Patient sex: M
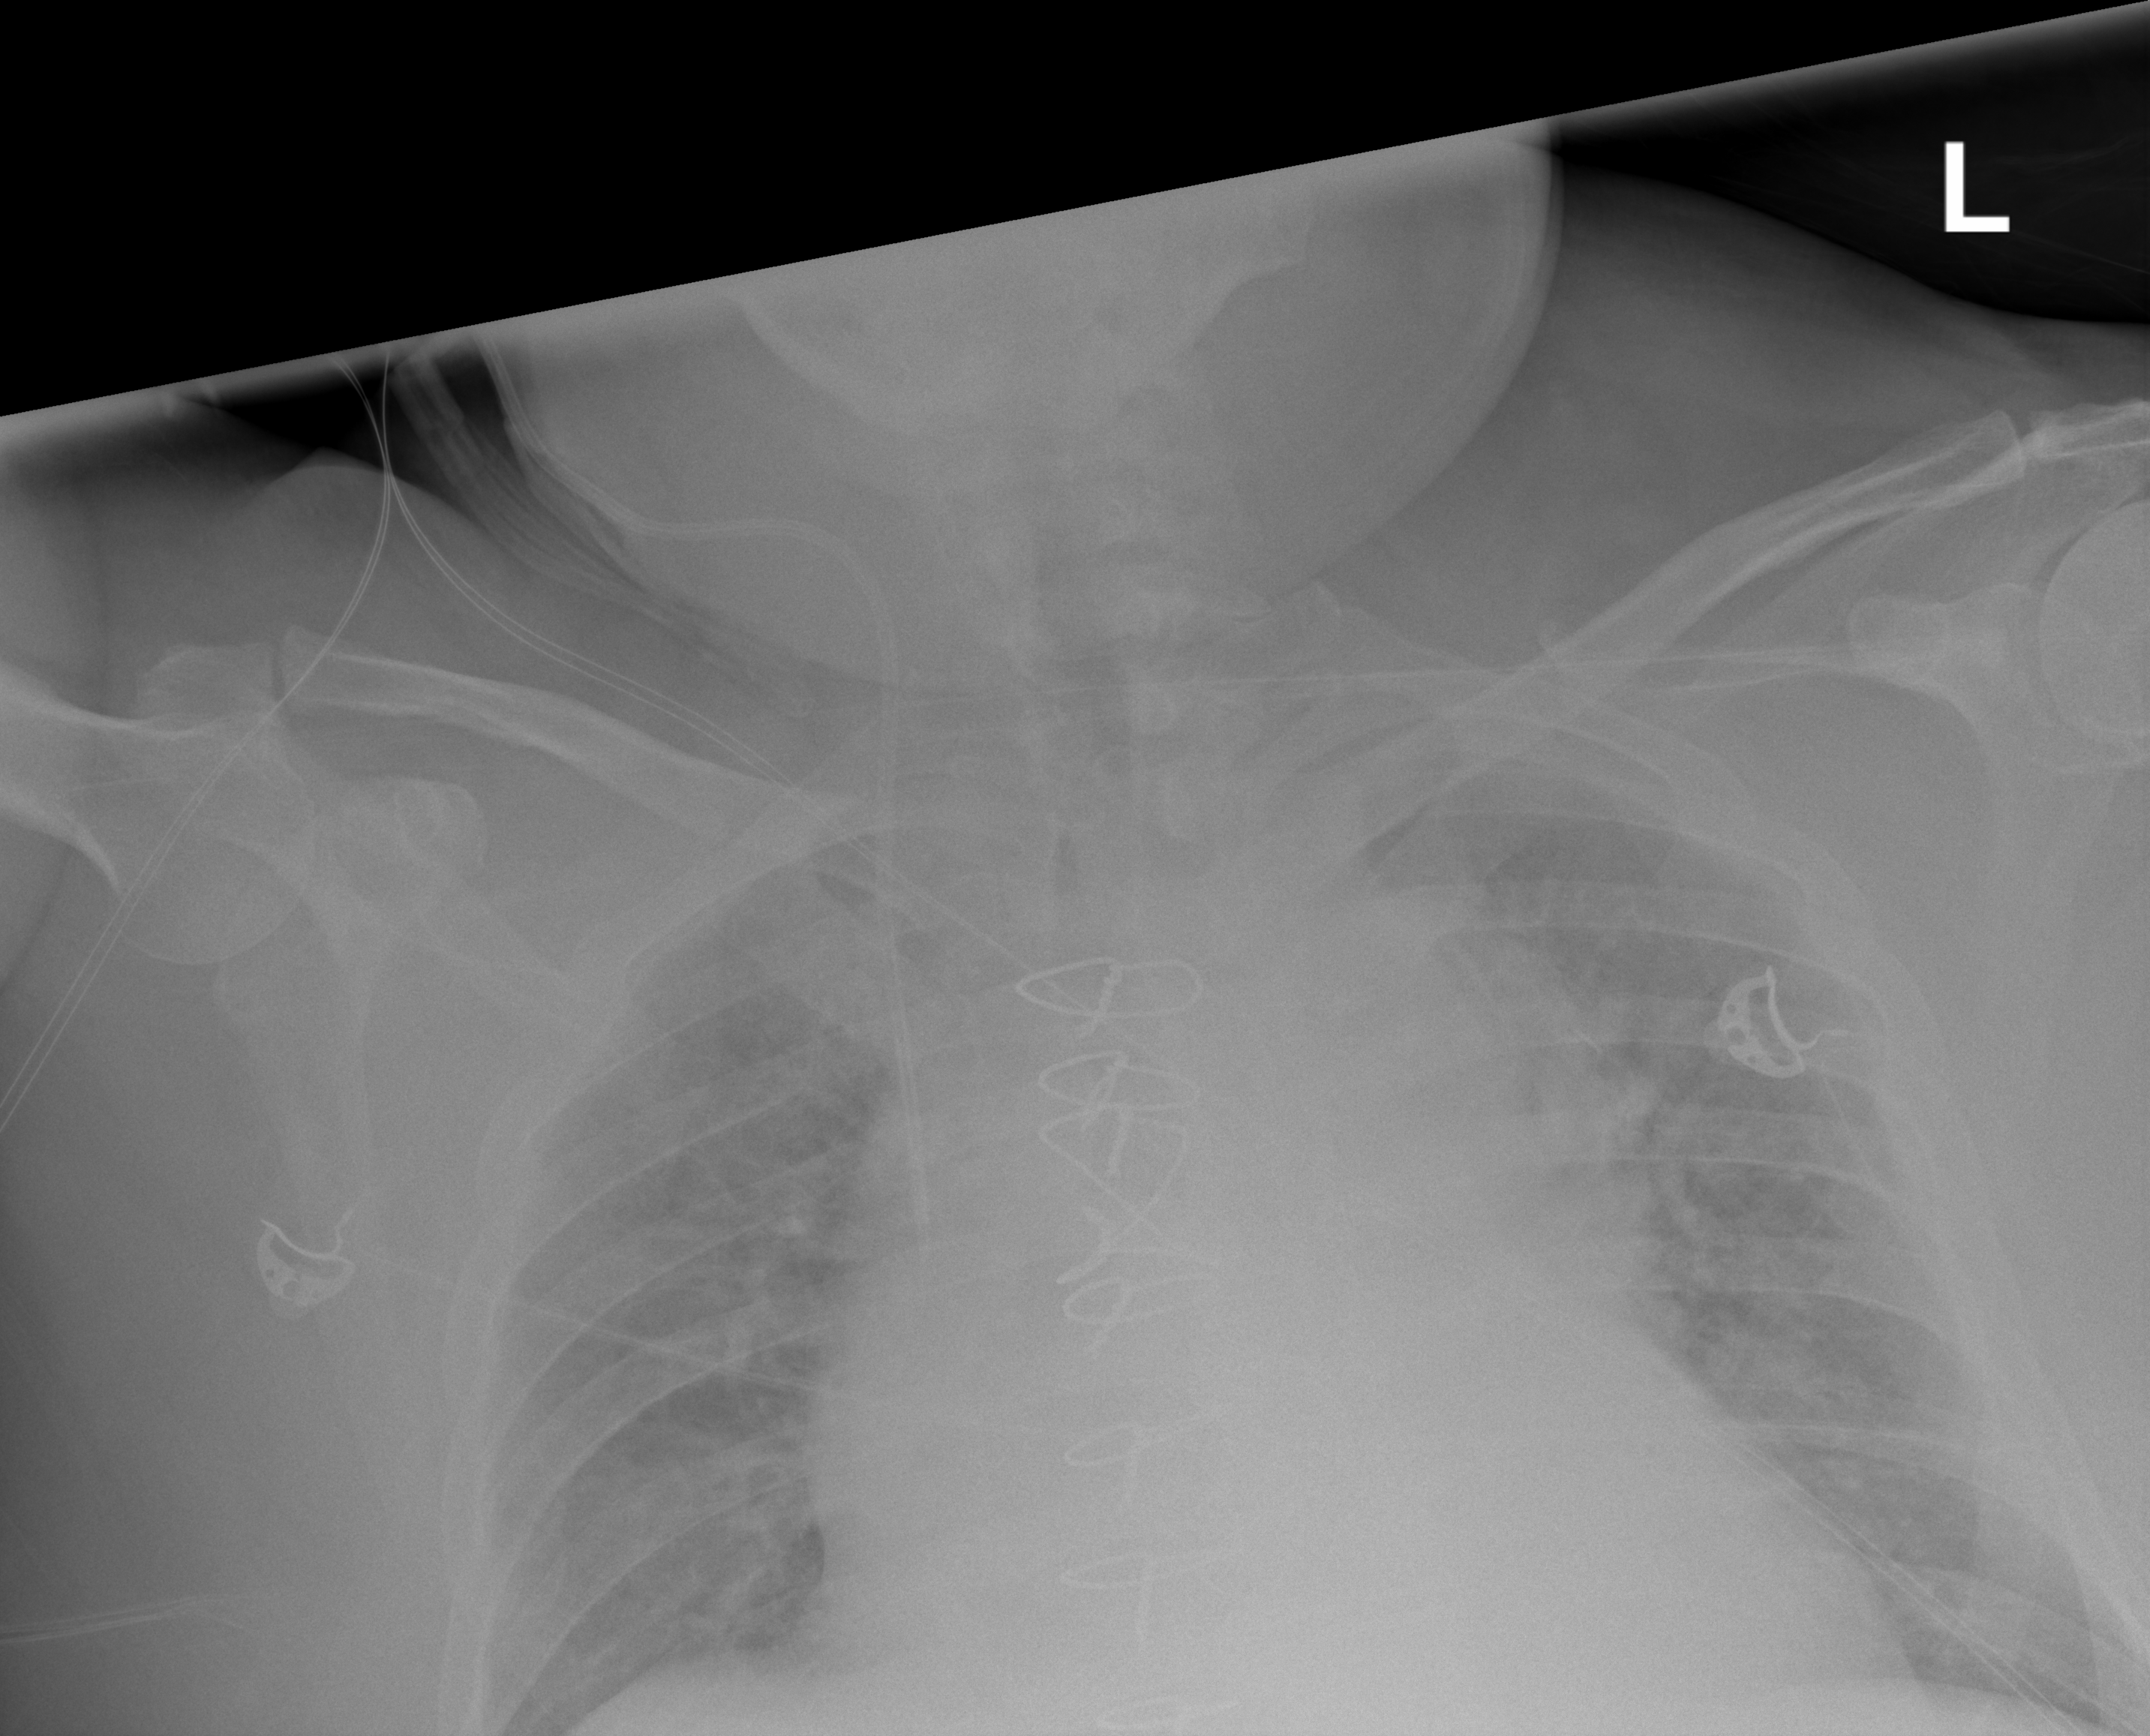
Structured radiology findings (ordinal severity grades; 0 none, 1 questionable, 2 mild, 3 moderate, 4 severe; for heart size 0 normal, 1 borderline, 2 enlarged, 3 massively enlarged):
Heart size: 3
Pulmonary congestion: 2
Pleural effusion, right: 1
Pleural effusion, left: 1
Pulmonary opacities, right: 0
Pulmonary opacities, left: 0
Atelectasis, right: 0
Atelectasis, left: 0